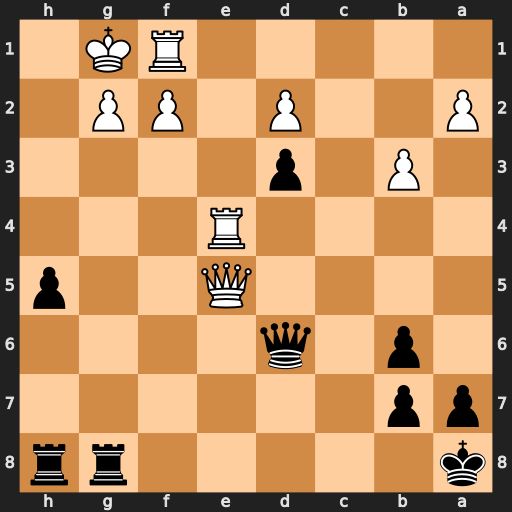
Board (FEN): k5rr/pp6/1p1q4/4Q2p/4R3/1P1p4/P2P1PP1/5RK1
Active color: b
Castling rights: -
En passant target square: -
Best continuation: Qg6 g3 Re8 Qxe8+ Rxe8